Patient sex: M
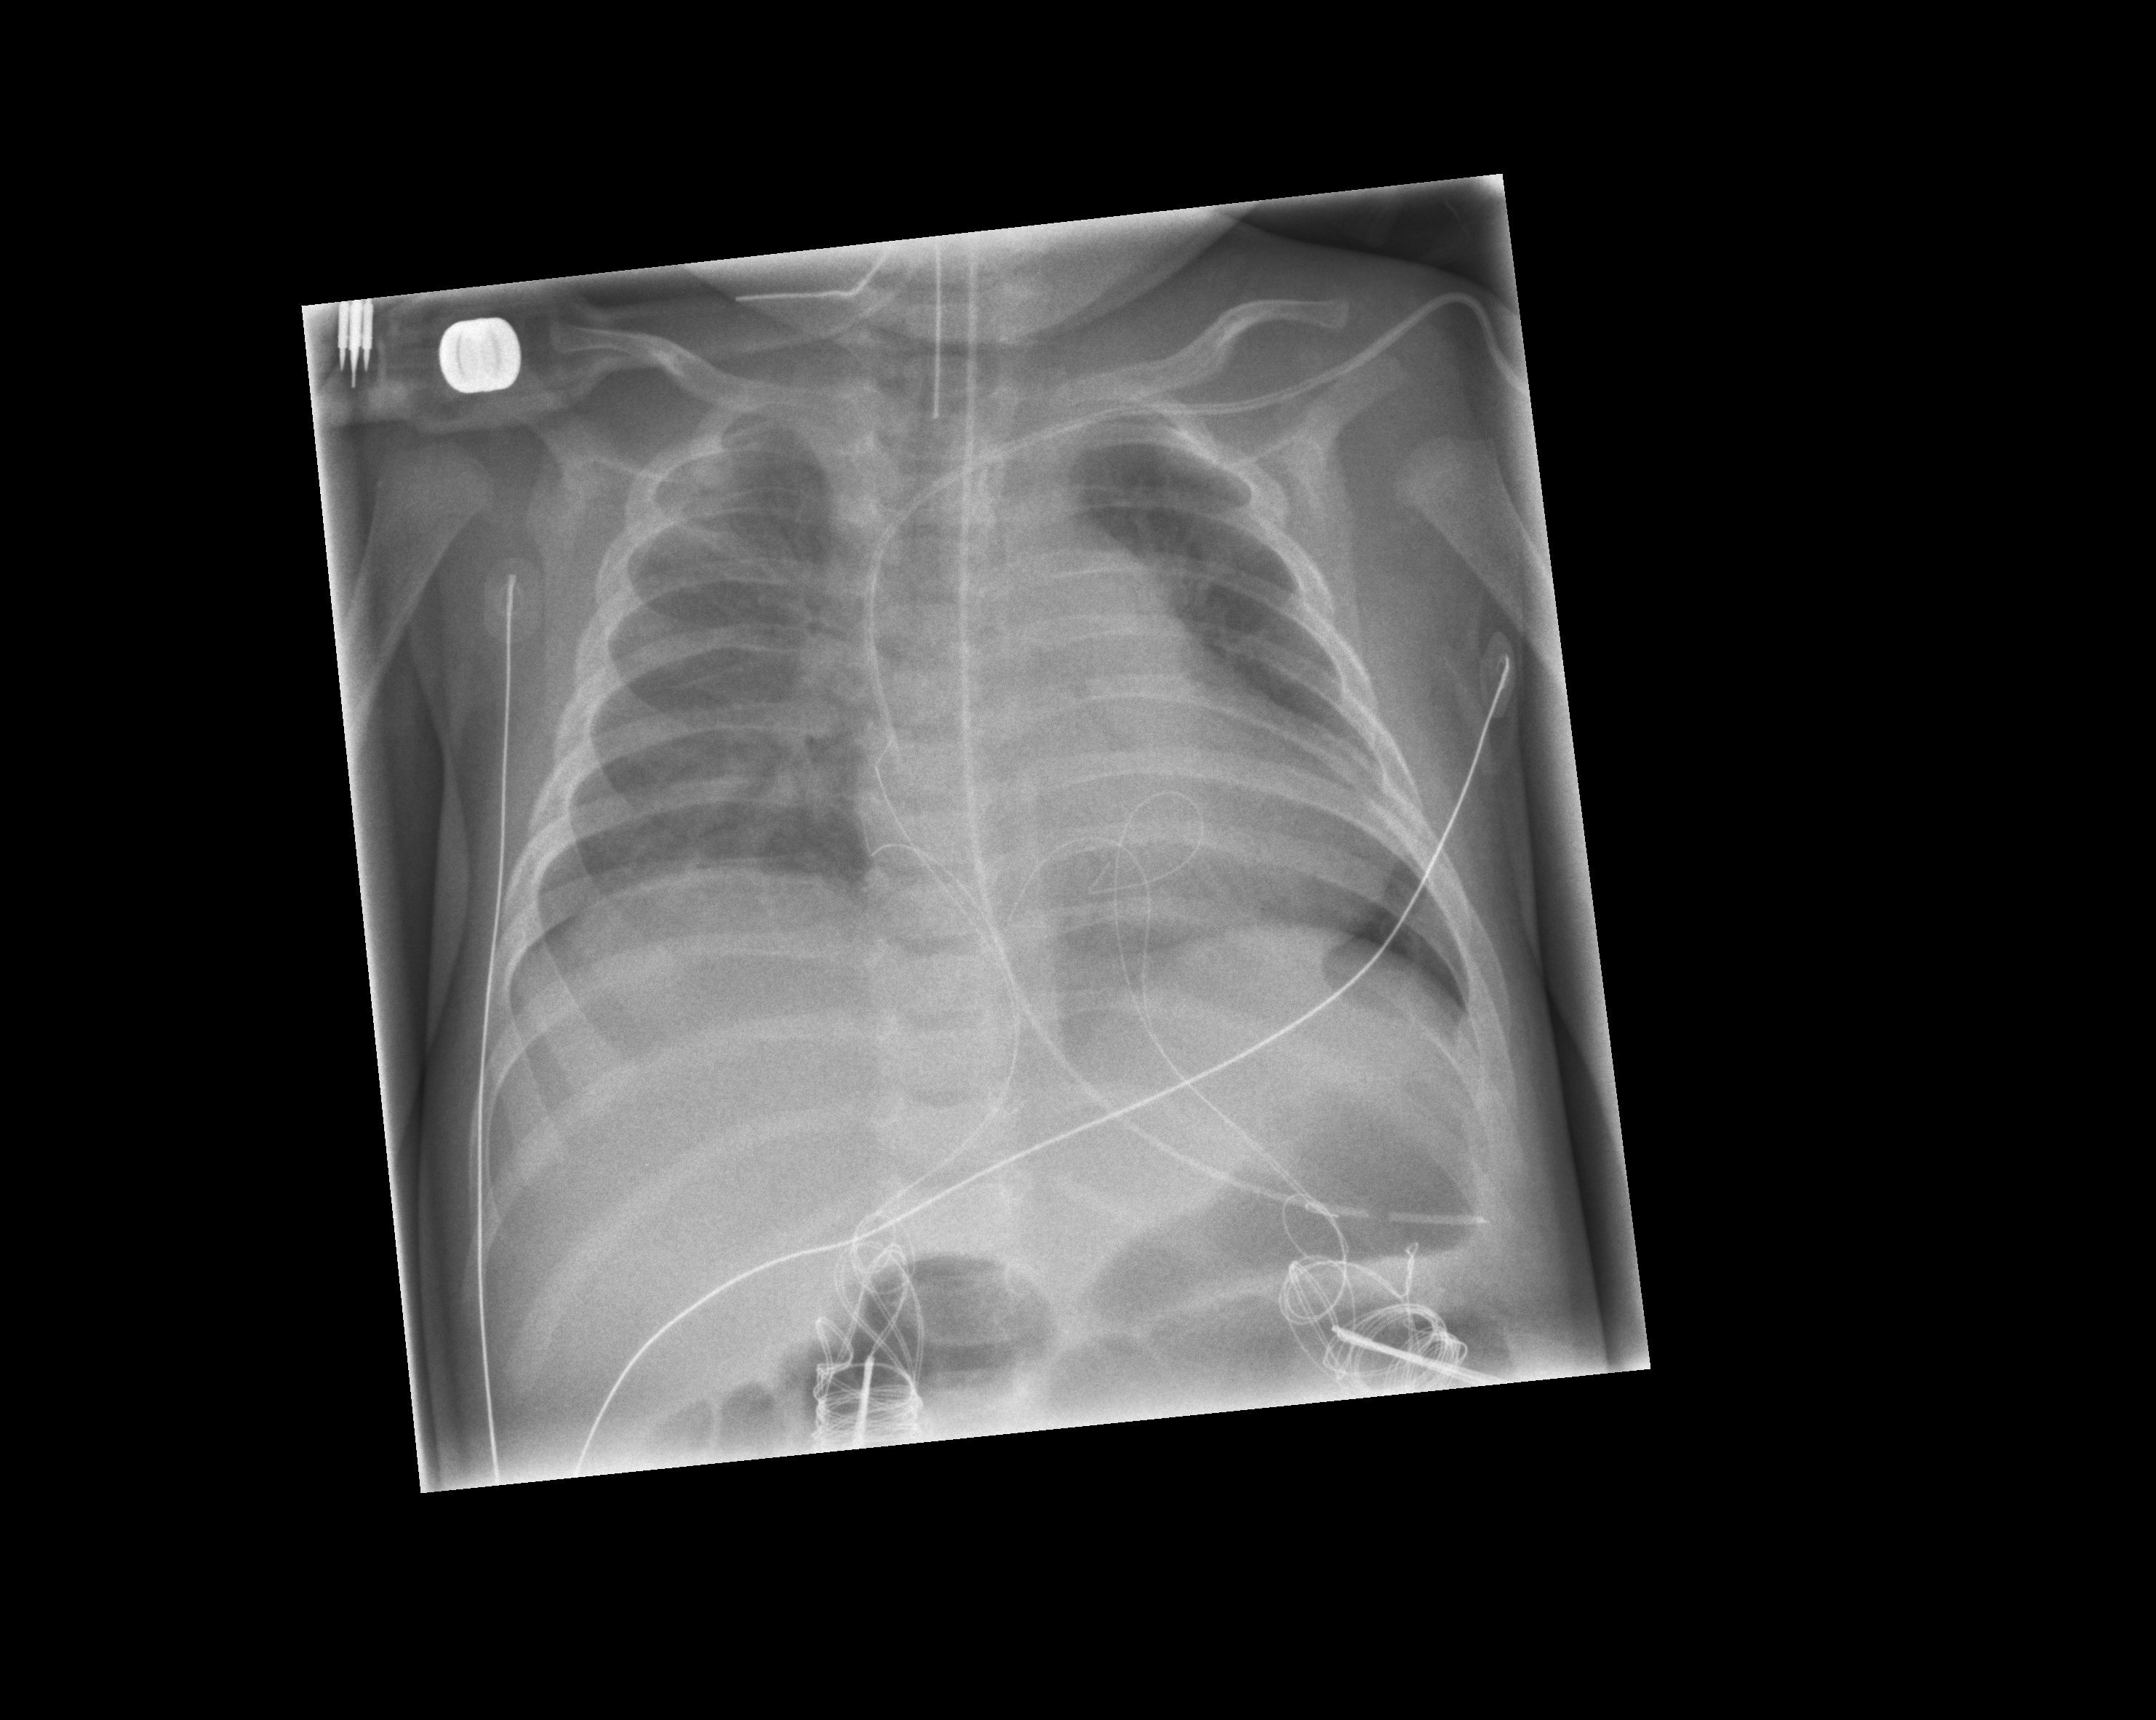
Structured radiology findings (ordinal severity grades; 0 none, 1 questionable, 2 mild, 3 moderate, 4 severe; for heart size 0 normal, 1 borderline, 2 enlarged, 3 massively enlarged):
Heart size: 2
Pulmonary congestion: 2
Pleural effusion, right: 0
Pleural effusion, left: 0
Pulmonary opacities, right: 3
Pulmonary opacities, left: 2
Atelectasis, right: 2
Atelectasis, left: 0